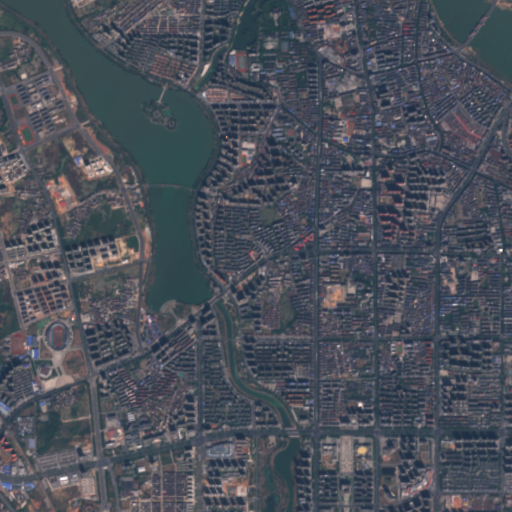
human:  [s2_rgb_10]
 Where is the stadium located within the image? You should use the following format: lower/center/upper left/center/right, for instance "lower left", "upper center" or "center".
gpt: The stadium is located in the lower left of the image.
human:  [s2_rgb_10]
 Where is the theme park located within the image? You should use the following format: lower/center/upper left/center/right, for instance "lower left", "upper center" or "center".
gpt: The theme park is located in the lower left of the image.
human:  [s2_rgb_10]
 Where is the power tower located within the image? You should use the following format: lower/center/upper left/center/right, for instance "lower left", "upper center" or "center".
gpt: There is no power tower in the image.